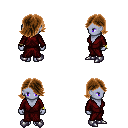
a pixel art fantasy rpg character, female body template, dark elf, purple skin, red robe, metal pants, brown swoop hairstyle, bracelets, metal boots, four views (front, back, left, right), 2x2 character sprite sheet, small pixel art, hard edges, no anti-aliasing